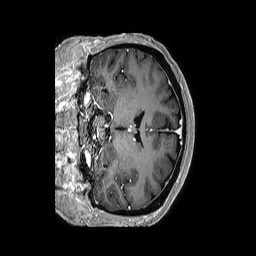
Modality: T1w
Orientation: coronal
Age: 47
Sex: female
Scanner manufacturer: philips
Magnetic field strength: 3 T
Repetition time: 0.006617 s
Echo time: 0.002959 s